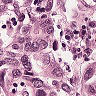
Metastatic tissue present: yes